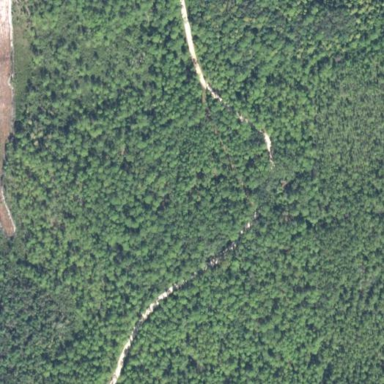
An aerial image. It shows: Needle-leaved woodland.